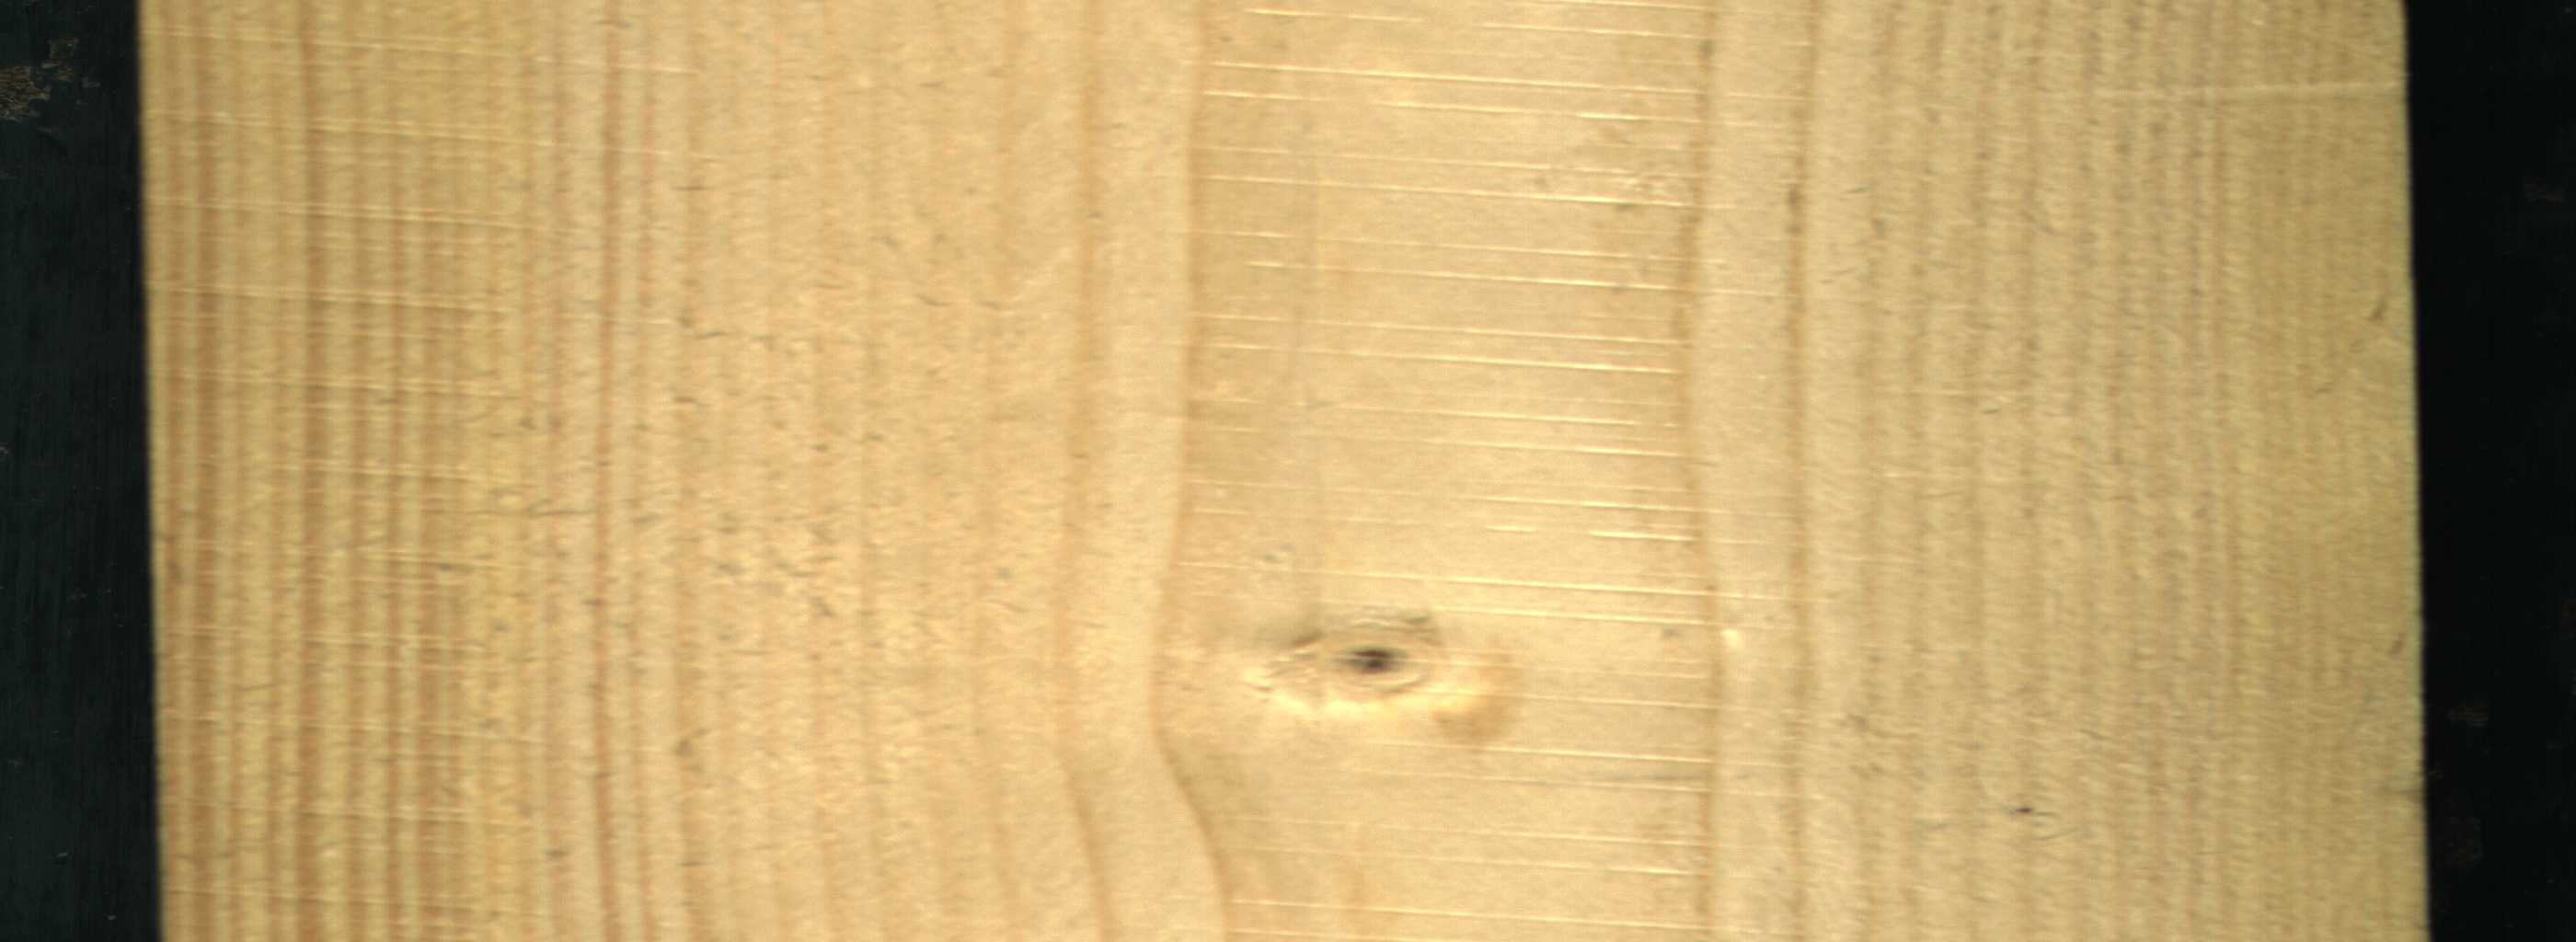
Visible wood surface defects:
Live_Knot